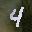
Label: 4